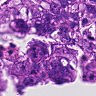
Metastatic tissue present: yes